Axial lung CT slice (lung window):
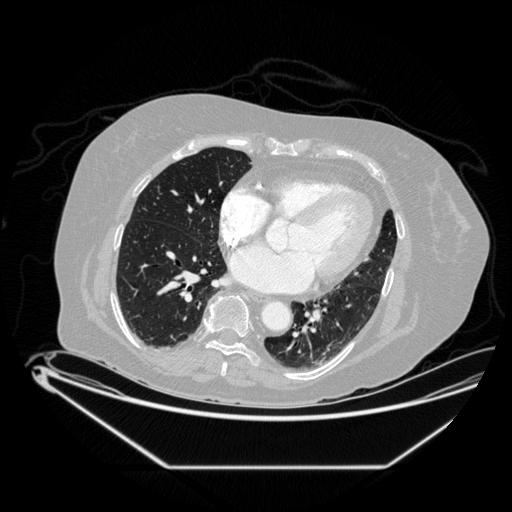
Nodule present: no